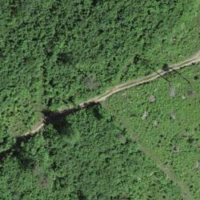
EUNIS habitat code: 41
Species observed at this site:
Aglais io
Podarcis muralis
Limax cinereoniger
Glomeris klugii
Chorthippus brunneus
Sympecma fusca